Interaction volume radius: 10 \u00c5
Interaction volume height: 30 \u00c5
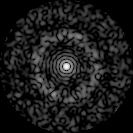
Disorder parameter: 0.8239